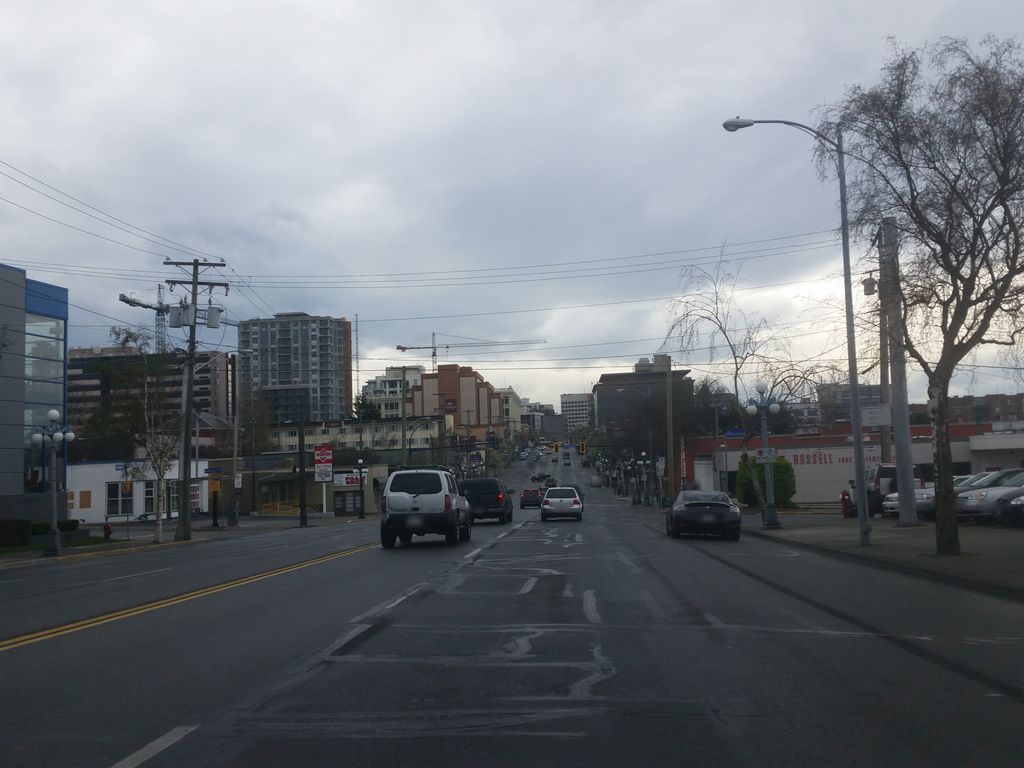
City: victoria